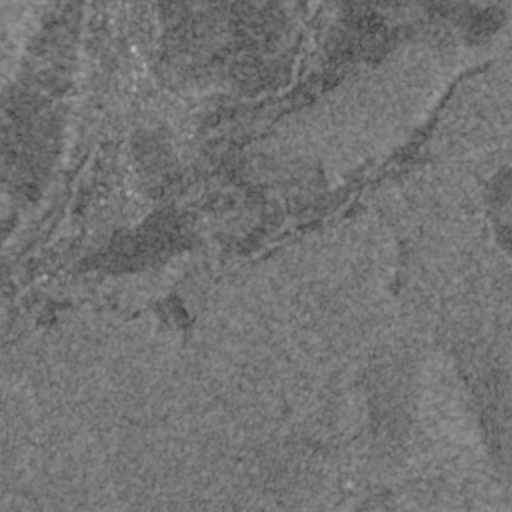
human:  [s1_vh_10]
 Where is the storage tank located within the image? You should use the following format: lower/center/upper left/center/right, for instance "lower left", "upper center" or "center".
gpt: The storage tank is located in the center left of the image.
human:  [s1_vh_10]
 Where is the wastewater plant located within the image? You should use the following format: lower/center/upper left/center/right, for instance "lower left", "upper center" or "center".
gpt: The wastewater plant is located in the center left of the image.
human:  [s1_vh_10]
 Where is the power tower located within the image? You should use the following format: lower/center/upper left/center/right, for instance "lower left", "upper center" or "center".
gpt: There is no power tower in the image.

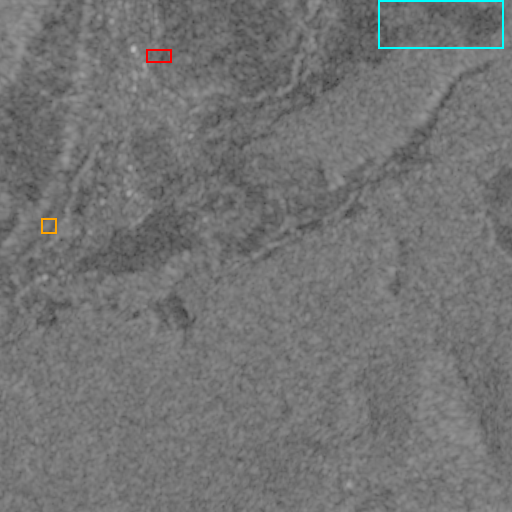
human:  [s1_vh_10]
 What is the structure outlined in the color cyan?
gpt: The structure outlined in cyan is a crop field.
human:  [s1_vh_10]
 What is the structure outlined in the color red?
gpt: The structure outlined in red is a park.
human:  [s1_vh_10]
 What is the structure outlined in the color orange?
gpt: The structure outlined in orange is a wastewater plant.
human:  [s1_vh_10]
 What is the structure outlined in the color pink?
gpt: There is no pink outline.